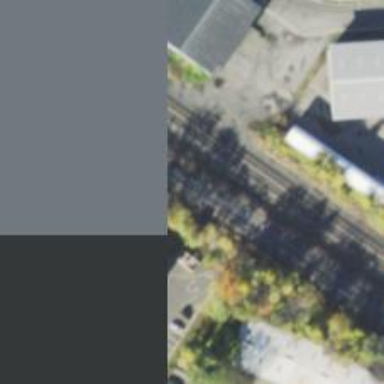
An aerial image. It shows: Rail spur service.